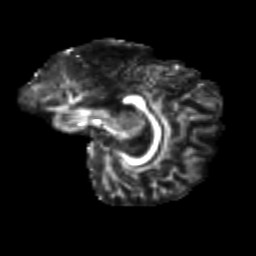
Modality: FA
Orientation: sagittal
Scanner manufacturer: siemens
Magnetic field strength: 3 T
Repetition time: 9.2 s
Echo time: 0.084 s